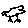
Label: bird